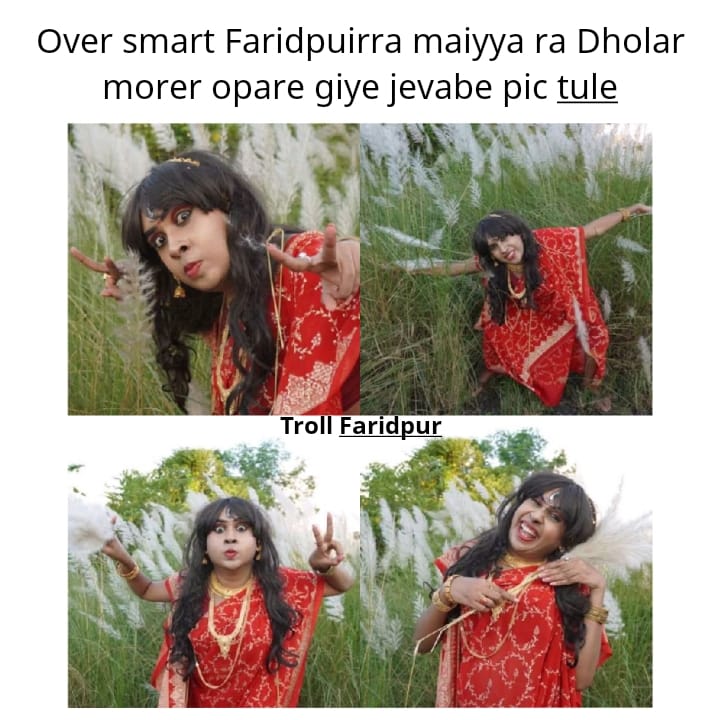
Caption: Over smart Faridpuirra maiyya ra Dholar morer opare giye jevabe pic tule
Label: non-hate